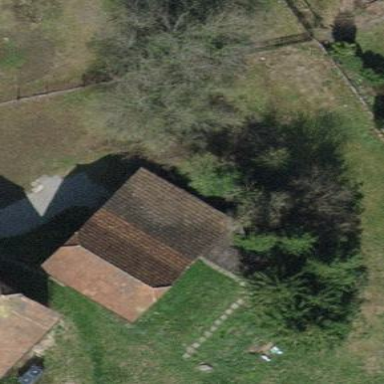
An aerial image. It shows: Rural barn.